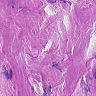
Metastatic tissue present: no